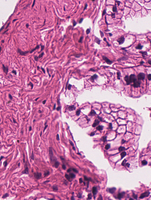
Tumor epithelial tissue: yes
Tumor-associated stroma tissue: yes
Normal tissue: no